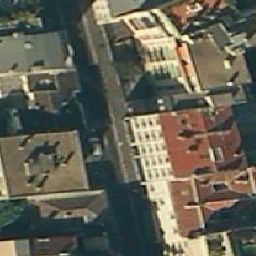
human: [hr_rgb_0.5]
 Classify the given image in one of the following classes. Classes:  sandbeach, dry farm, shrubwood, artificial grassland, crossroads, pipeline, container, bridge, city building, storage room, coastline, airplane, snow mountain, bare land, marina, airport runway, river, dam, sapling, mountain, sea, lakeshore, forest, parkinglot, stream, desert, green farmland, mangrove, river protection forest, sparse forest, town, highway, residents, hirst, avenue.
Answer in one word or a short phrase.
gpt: city building